Question: I would like to get the total number of bytes that my computer has sent/received over some interval.
Powershell has a handy cmdlet that gets me access to that information (Qualcomm Atheros AR9285 Wireless Network Adapter is the name of my interface):
'Get-Counter -Counter "\Network Interface(Qualcomm Atheros AR9285 Wireless Network Adapter)\Bytes received/sec" -Continuous'
It gets the data just fine, but it comes out like this:

The closes I could get to having it come out the way I wanted was using 'Get-Counter -Counter "\Network Interface(Qualcomm Atheros AR9285 Wireless Network Adapter)\Bytes received/sec" -Continuous | Format-Table -Property Readings' but that still had a long path name in front of the value I want.
Additionally, if I try setting the output to be some variable, no assignment ever gets done (variable stays null).
How can I get this data in a decent format?
The goal is to keep a running tally of this information, and then do something when it reaches a threshold. I can do that if I can get the above to work, but if there is a better way to do it, I am more than happy to use that instead.
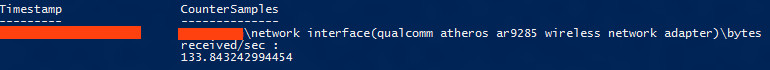
Answer: Pipe to 'Foreach-Object' and get the value from the CounterSamples property. CounterSamples is an array and the value is in the first item:
'''
Get-Counter -Counter "\Network Interface(Qualcomm Atheros AR9285 Wireless Network Adapter)\Bytes received/sec" -Continuous |
Foreach-Object {$_.CounterSamples[0].CookedValue}
'''